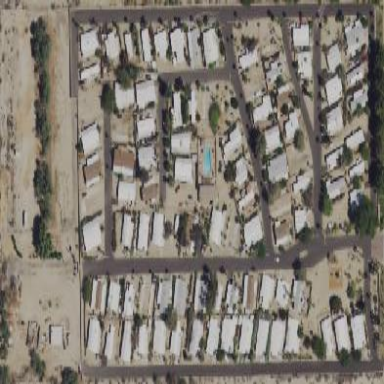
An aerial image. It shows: Residential area consisting of mobile homes.